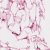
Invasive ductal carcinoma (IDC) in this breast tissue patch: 0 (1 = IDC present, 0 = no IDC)